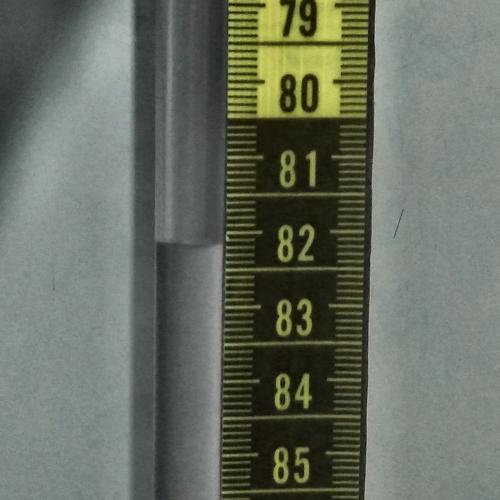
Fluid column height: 82.2 cm